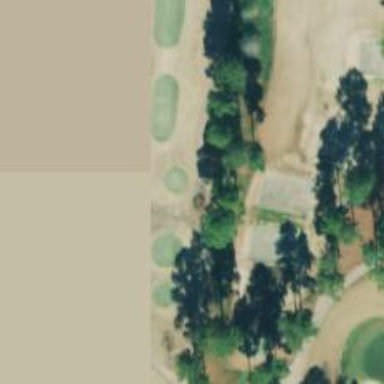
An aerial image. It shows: Path used for both walking and golf.